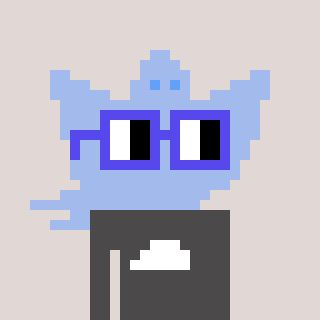
a pixel art character with square blue glasses, a ghost-B-shaped head and a grayscale-colored body on a warm background